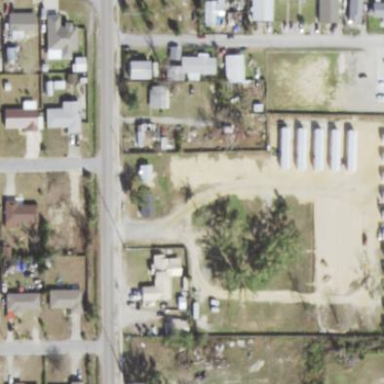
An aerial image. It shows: Residential area designated as trailer park.